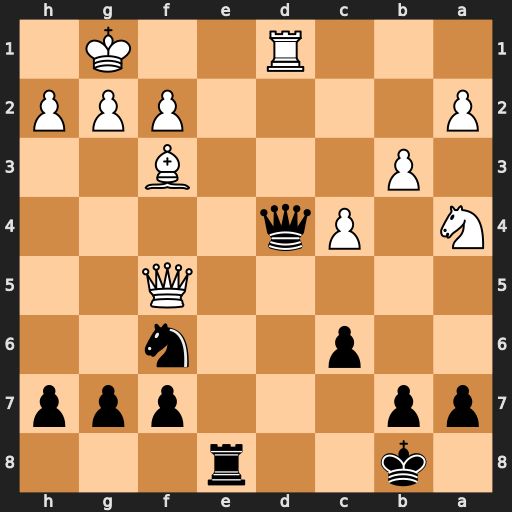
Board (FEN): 1k2r3/pp3ppp/2p2n2/5Q2/N1Pq4/1P3B2/P4PPP/3R2K1
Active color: b
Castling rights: -
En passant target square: -
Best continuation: Qxd1+ Bxd1 Re1#